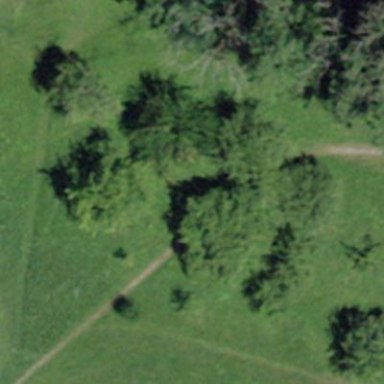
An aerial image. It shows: Orchard.